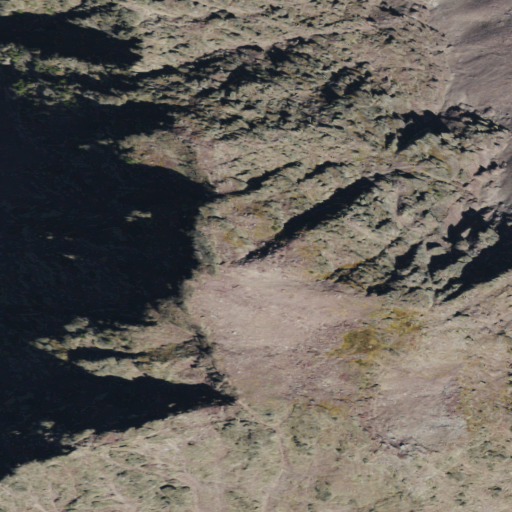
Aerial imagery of mountain in Montana named Logging Mountain containing barren land, evergreen forest, grassland, and snow